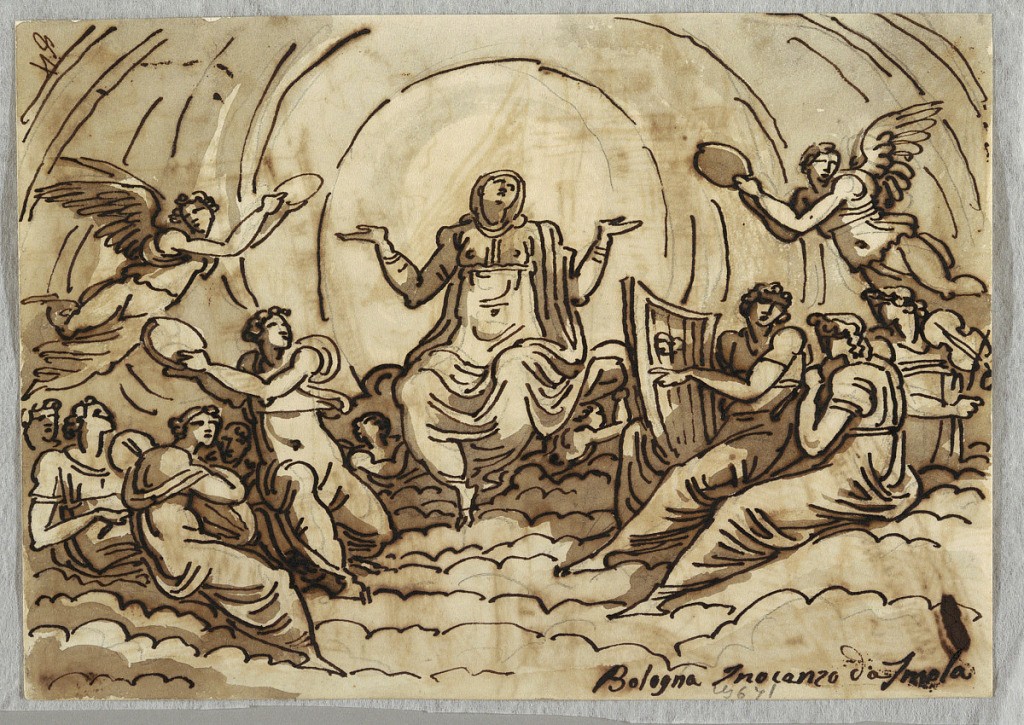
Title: Virgin Ascending with Concert of Angels
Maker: Felice Giani, Italian, 1758–1823
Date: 1818
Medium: Pen and ink, brush and brown ink, on paper
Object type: Drawing
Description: On verso: view of city with wall and classical edifices; edifice and portico